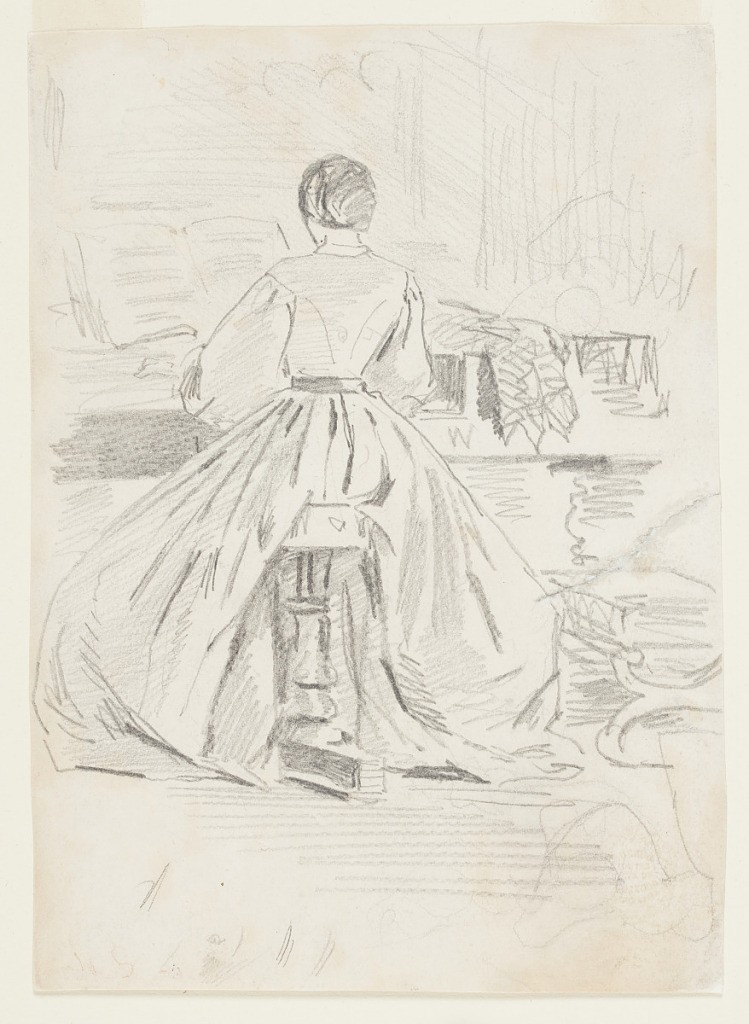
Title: Woman at Piano
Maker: Winslow Homer, American, 1836–1910
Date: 1862
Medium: Graphite on paper
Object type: Drawing
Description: Vertical view of a woman seated at a square piano and playing from an open book of music.